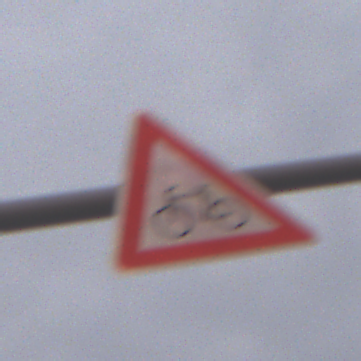
Verkehrszeichen: RadverkehrRechts
Umgebung: Outdoor, Urban
Tageszeit: MorningAfternoon
Wetter: Overcast
Licht: Natural
Jahreszeit: NotSpecified
Kontrast: LowContrast